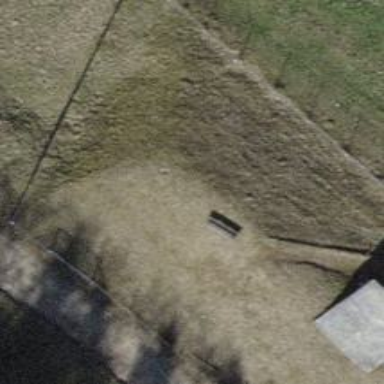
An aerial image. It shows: Bench for seating.